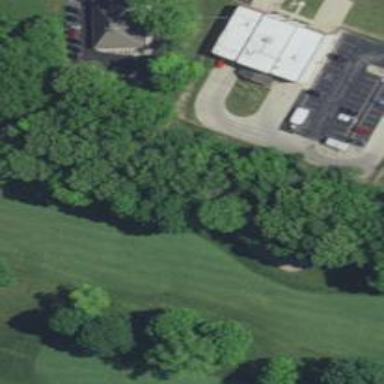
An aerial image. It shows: Path for both road and golf.